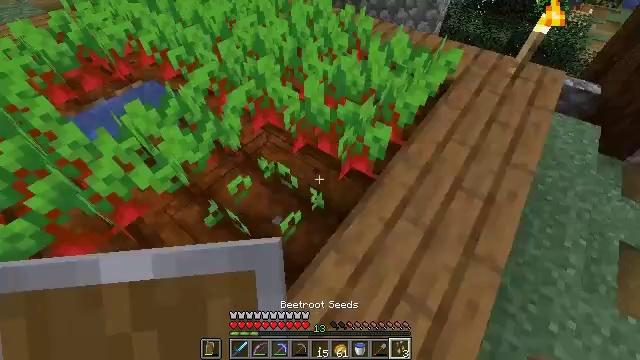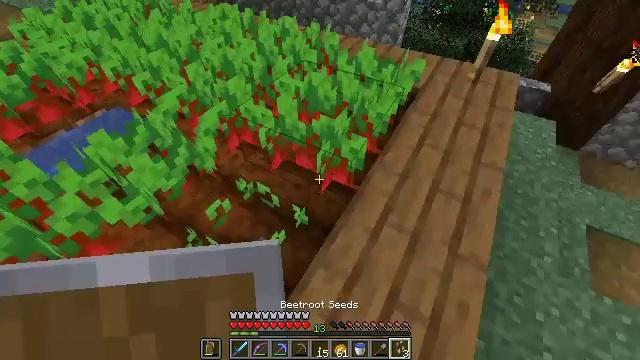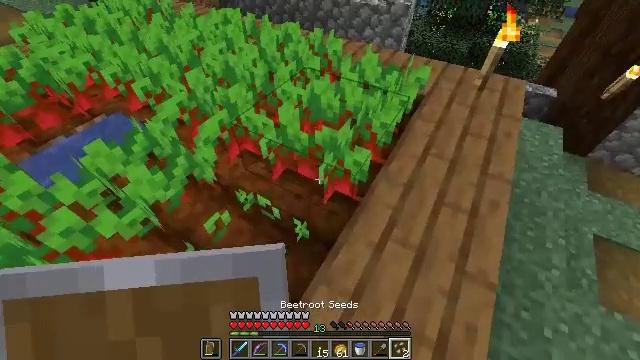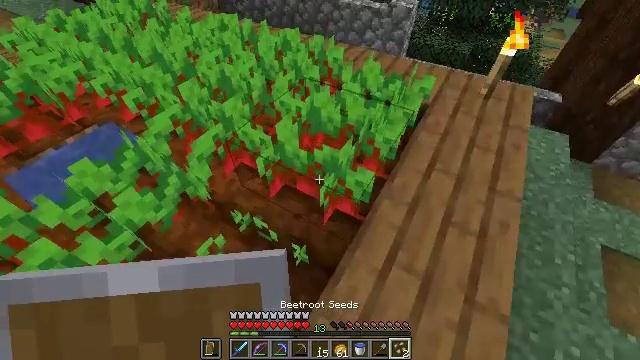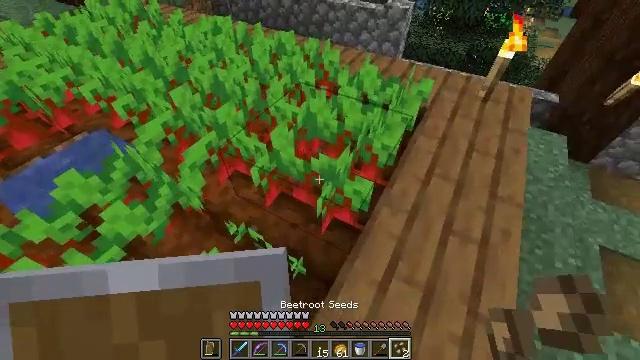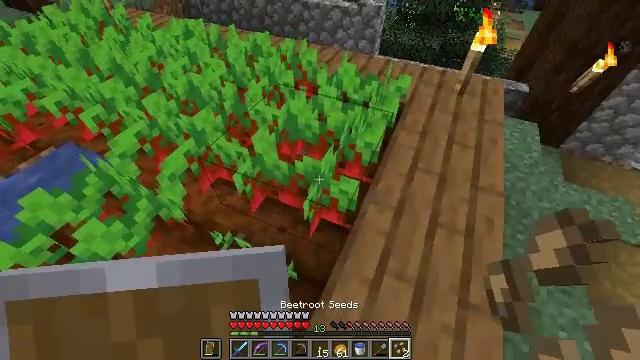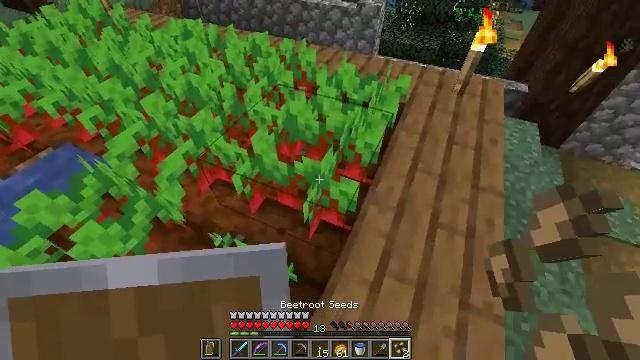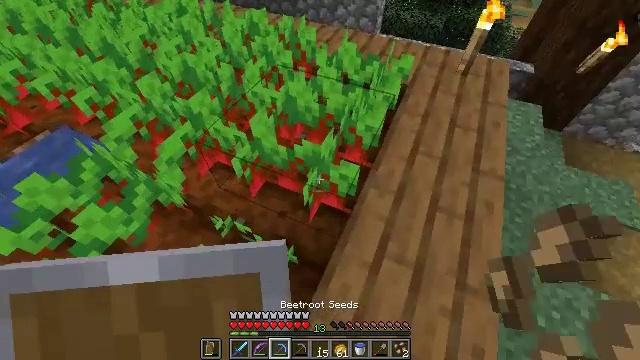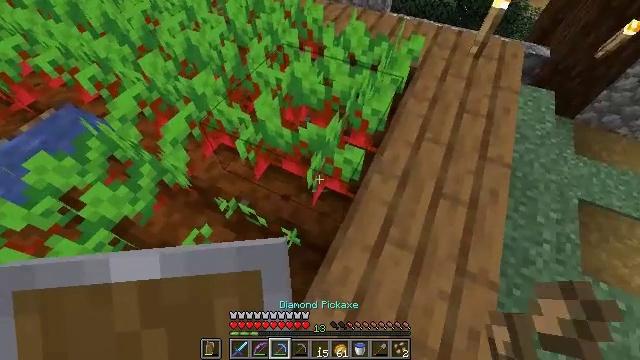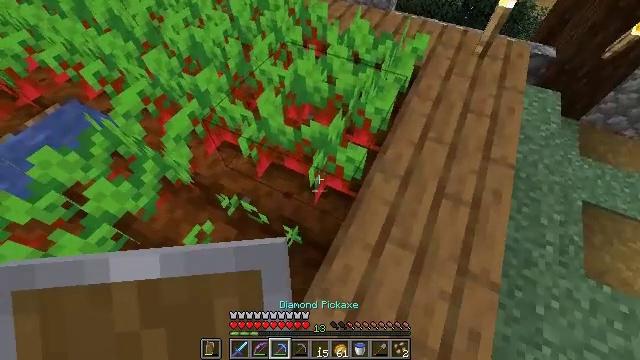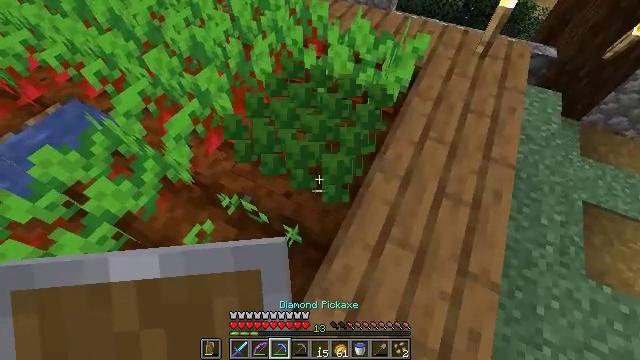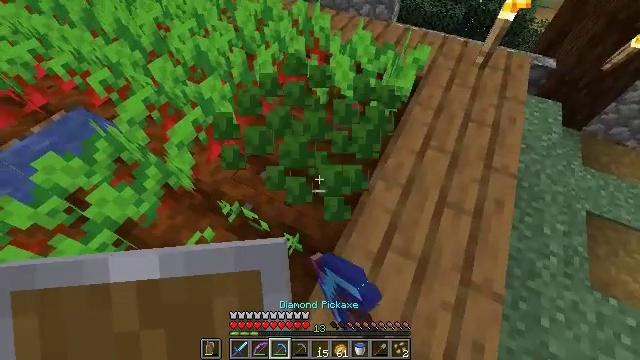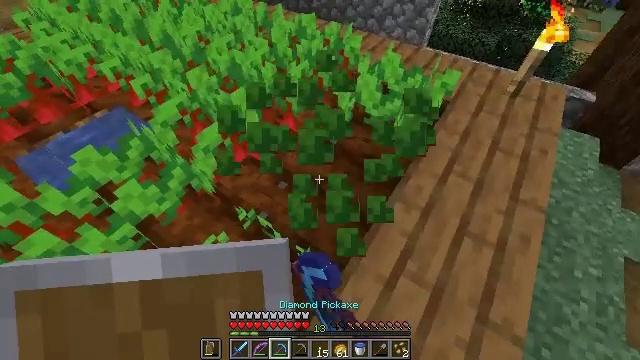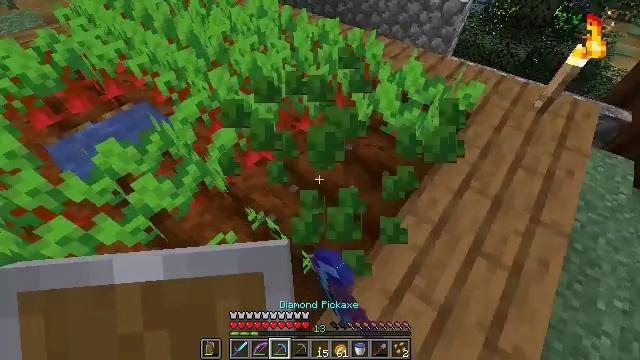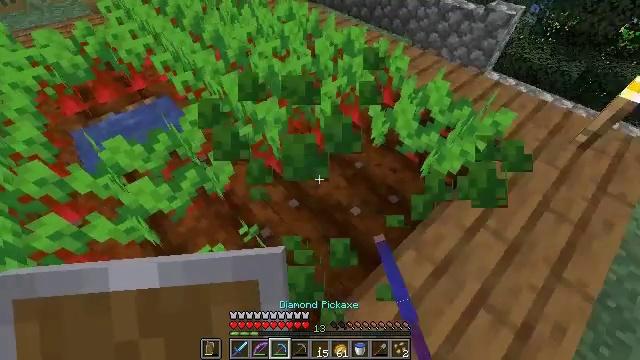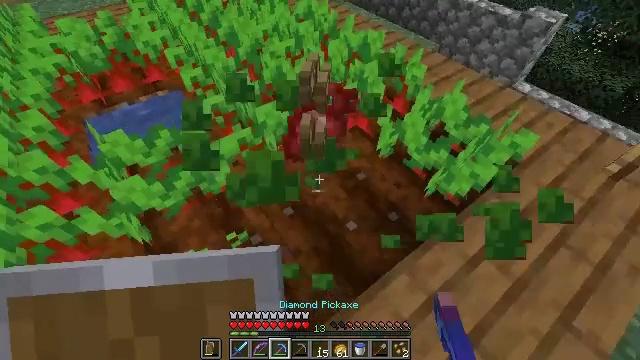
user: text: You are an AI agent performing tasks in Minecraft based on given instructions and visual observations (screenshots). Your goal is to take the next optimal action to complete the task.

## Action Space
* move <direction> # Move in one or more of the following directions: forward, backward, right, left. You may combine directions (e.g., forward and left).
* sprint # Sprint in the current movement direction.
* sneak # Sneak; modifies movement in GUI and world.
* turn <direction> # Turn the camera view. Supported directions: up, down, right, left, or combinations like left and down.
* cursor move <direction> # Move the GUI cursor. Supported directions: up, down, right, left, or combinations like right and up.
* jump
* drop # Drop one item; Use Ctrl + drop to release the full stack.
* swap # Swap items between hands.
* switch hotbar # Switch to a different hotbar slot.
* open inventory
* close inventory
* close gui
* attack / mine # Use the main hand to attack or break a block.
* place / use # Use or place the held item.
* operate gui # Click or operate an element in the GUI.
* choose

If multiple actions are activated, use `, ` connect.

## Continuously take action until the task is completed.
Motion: motion action
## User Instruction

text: Collect beetroots from the field.
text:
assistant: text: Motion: move forward, turn right and up
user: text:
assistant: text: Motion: move forward
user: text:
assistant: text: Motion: no_op
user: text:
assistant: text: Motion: no_op
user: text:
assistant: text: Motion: turn right
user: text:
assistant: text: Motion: no_op
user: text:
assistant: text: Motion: turn down, switch to hotbar 3
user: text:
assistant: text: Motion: turn left and down, switch to hotbar 3
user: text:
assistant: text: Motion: switch to hotbar 3
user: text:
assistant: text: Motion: attack / mine
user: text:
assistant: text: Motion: turn up
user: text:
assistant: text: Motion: turn left and up
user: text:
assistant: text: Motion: move forward and move right, turn left
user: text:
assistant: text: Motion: move forward and move right, turn left
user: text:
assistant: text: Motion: move forward and move right, turn left
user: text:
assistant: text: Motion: move forward, turn left
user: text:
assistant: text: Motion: no_op
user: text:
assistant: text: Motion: attack / mine
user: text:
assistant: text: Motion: turn left, attack / mine
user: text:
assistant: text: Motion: no_op
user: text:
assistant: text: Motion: move forward, turn up
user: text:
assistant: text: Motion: move forward, turn right and up
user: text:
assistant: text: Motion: move forward
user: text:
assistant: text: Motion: turn right
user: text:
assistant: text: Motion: turn right
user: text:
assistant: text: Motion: attack / mine
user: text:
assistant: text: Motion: attack / mine
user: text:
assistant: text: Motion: no_op
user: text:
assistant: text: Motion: move forward, turn left
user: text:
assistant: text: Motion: move forward and move right, turn left and up